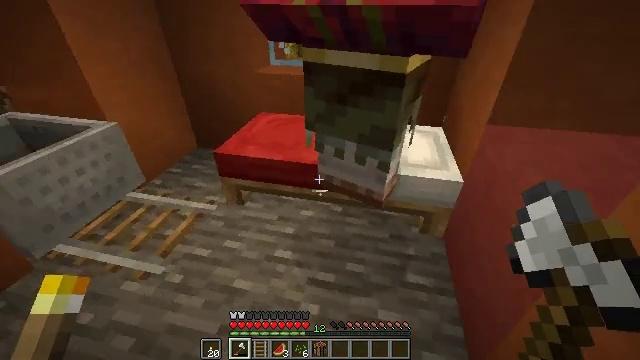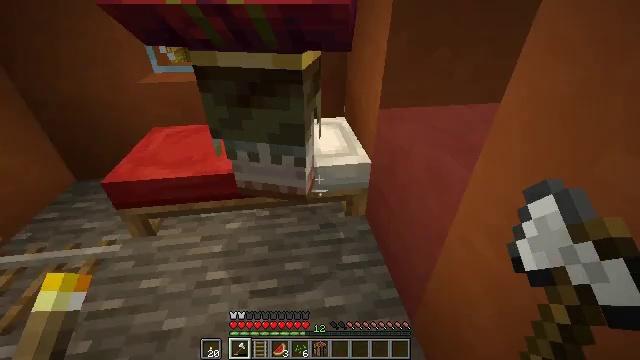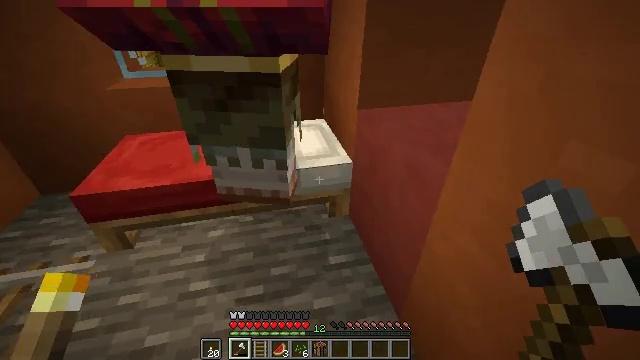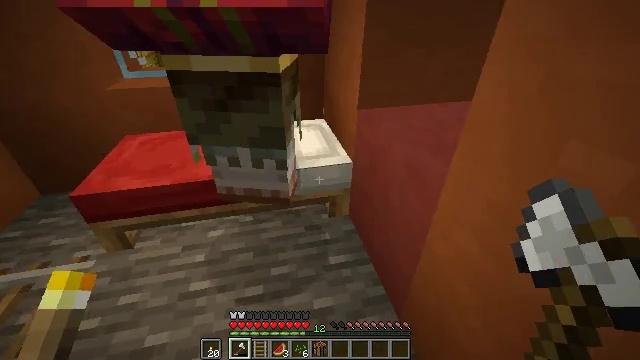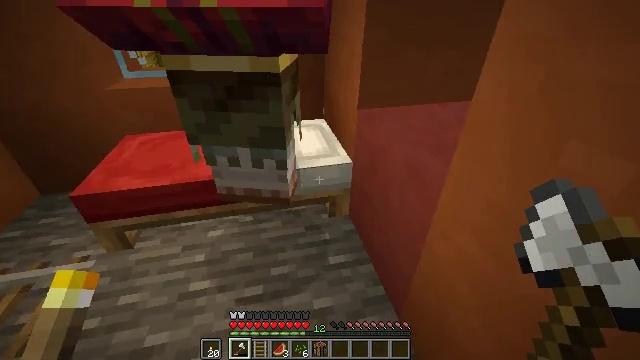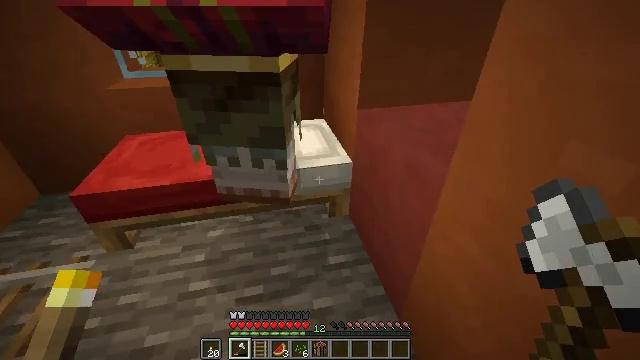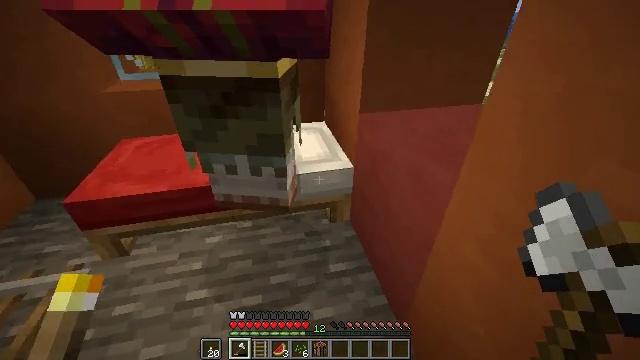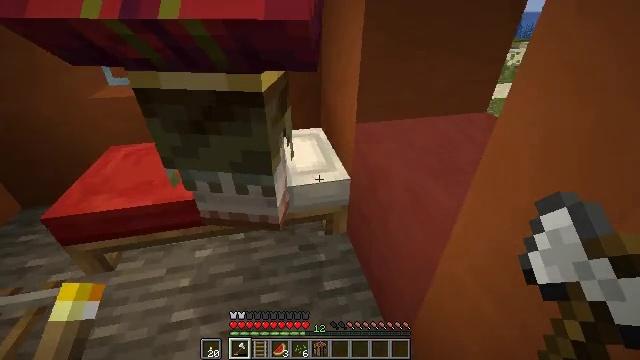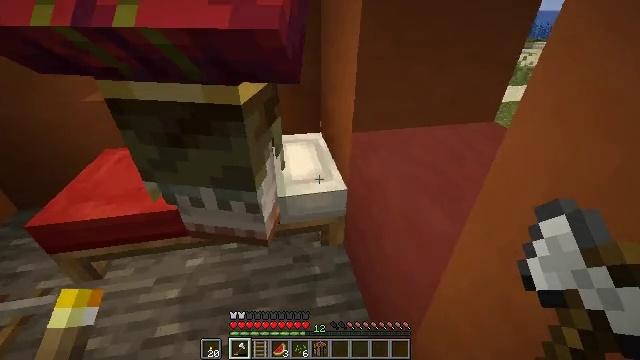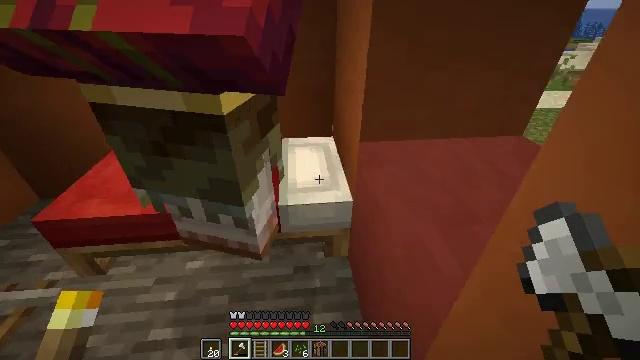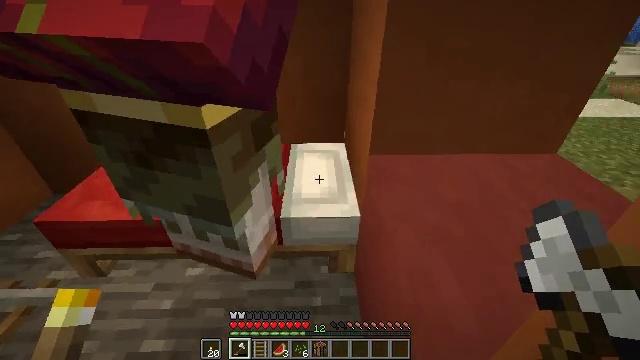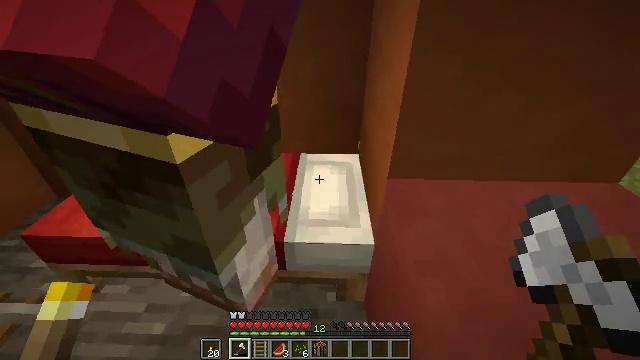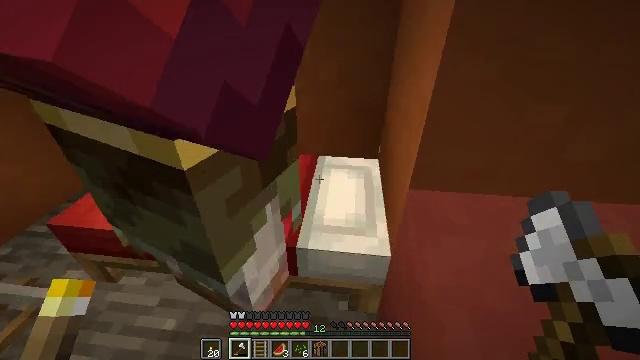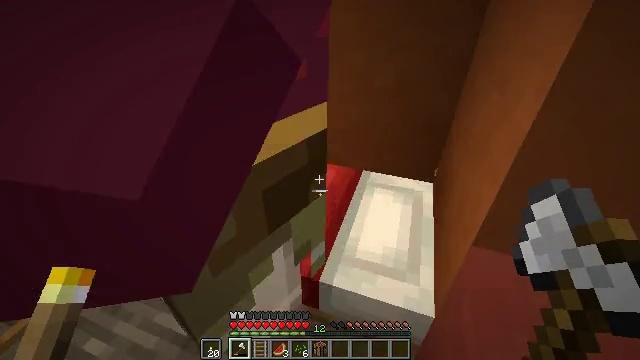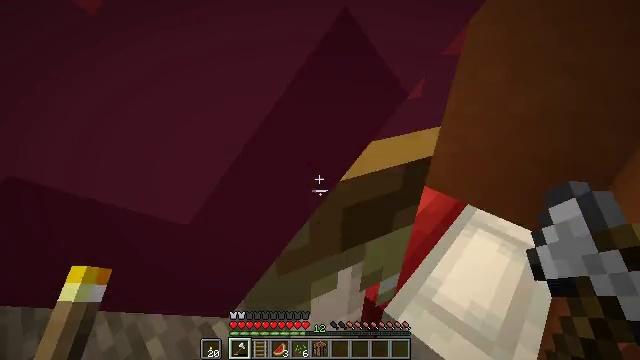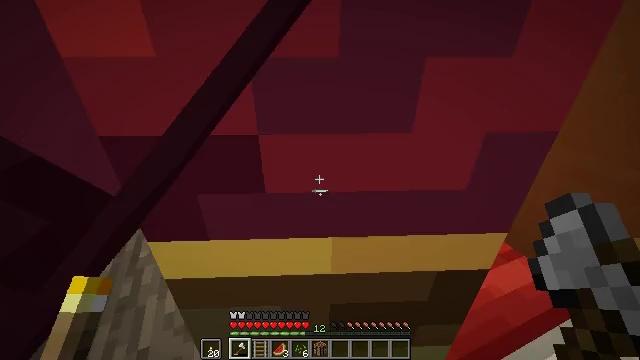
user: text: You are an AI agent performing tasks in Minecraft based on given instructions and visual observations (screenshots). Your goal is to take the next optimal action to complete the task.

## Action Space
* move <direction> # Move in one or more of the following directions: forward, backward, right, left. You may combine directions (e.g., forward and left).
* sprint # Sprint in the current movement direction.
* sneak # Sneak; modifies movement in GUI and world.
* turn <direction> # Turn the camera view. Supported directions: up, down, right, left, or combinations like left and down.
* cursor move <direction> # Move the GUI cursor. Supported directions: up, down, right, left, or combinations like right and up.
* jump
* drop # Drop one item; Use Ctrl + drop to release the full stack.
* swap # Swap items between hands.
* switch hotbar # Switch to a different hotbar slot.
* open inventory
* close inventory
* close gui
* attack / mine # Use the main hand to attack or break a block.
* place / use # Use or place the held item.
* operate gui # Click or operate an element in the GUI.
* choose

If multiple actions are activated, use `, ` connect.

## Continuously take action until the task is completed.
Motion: motion action
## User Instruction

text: Gather the rail for future use.
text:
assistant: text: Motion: turn right
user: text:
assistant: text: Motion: turn right
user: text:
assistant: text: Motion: no_op
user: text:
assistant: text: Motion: no_op
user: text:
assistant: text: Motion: no_op
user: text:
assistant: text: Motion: move forward
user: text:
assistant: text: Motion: move forward and move right
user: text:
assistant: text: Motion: move forward and move right, turn left
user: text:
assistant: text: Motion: move forward and move right, turn left
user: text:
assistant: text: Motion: move forward and move right, turn left
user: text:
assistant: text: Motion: move forward and move right, turn left
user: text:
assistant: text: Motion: move forward and move right, turn left
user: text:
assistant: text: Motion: move forward and move right, turn left
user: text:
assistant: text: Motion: move forward and move right, turn left and up
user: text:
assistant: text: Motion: move forward and move right, turn left and up
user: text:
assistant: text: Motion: move forward and move right, turn left
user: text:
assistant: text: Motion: move forward and move right
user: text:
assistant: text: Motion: no_op
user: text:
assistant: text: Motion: no_op
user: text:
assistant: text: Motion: no_op
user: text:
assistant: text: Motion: no_op
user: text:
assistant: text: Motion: turn left
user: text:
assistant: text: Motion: turn left
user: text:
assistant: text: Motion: turn left
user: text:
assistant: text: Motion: turn left
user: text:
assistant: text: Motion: turn left
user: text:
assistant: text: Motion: turn left
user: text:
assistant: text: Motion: turn left and down
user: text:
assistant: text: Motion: no_op
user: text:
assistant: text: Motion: no_op